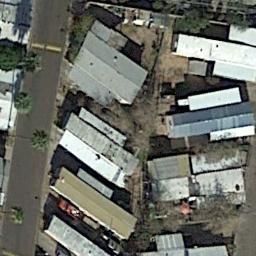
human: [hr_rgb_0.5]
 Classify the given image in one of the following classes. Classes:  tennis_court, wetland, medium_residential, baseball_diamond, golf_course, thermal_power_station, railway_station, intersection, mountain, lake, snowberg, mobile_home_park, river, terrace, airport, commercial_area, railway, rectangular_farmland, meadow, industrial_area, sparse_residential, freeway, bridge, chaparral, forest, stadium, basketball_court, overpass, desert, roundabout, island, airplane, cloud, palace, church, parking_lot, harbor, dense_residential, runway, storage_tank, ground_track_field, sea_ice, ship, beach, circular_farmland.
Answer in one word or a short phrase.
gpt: mobile_home_park